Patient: sex M, age 65
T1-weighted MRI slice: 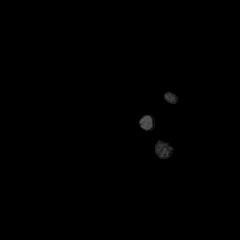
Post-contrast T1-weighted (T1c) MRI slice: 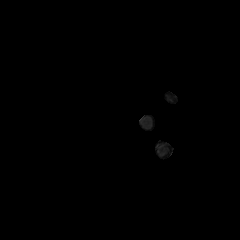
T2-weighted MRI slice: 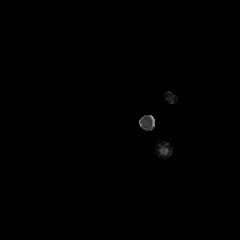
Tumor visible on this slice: no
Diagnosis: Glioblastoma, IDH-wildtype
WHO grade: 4